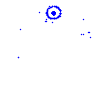
Particle: electron